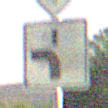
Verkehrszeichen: VerlaufVorfahrtsstrasse5
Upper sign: Vorfahrtsstrasse
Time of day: Night
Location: Outdoor (Nature)
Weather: Clear
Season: NotSpecified
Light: Natural